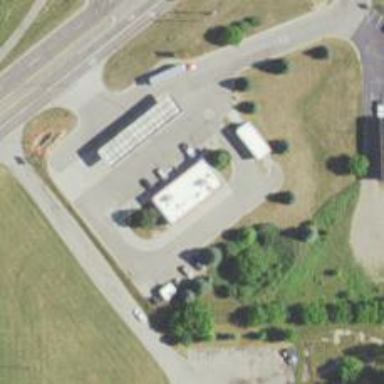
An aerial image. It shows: Convenience shop.